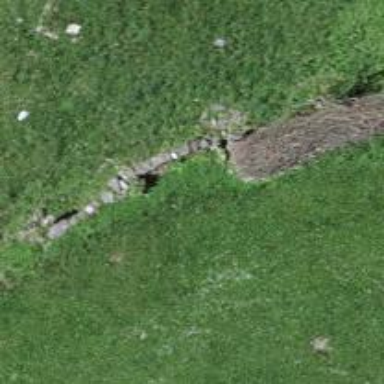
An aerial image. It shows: Wall made of dry stone.